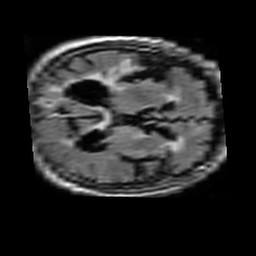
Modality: FLAIR
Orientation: axial
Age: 87
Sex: male
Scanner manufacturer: philips
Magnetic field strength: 1.5 T
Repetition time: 11 s
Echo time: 0.14 s